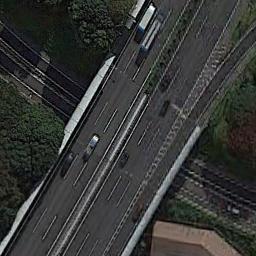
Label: overpass